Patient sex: M
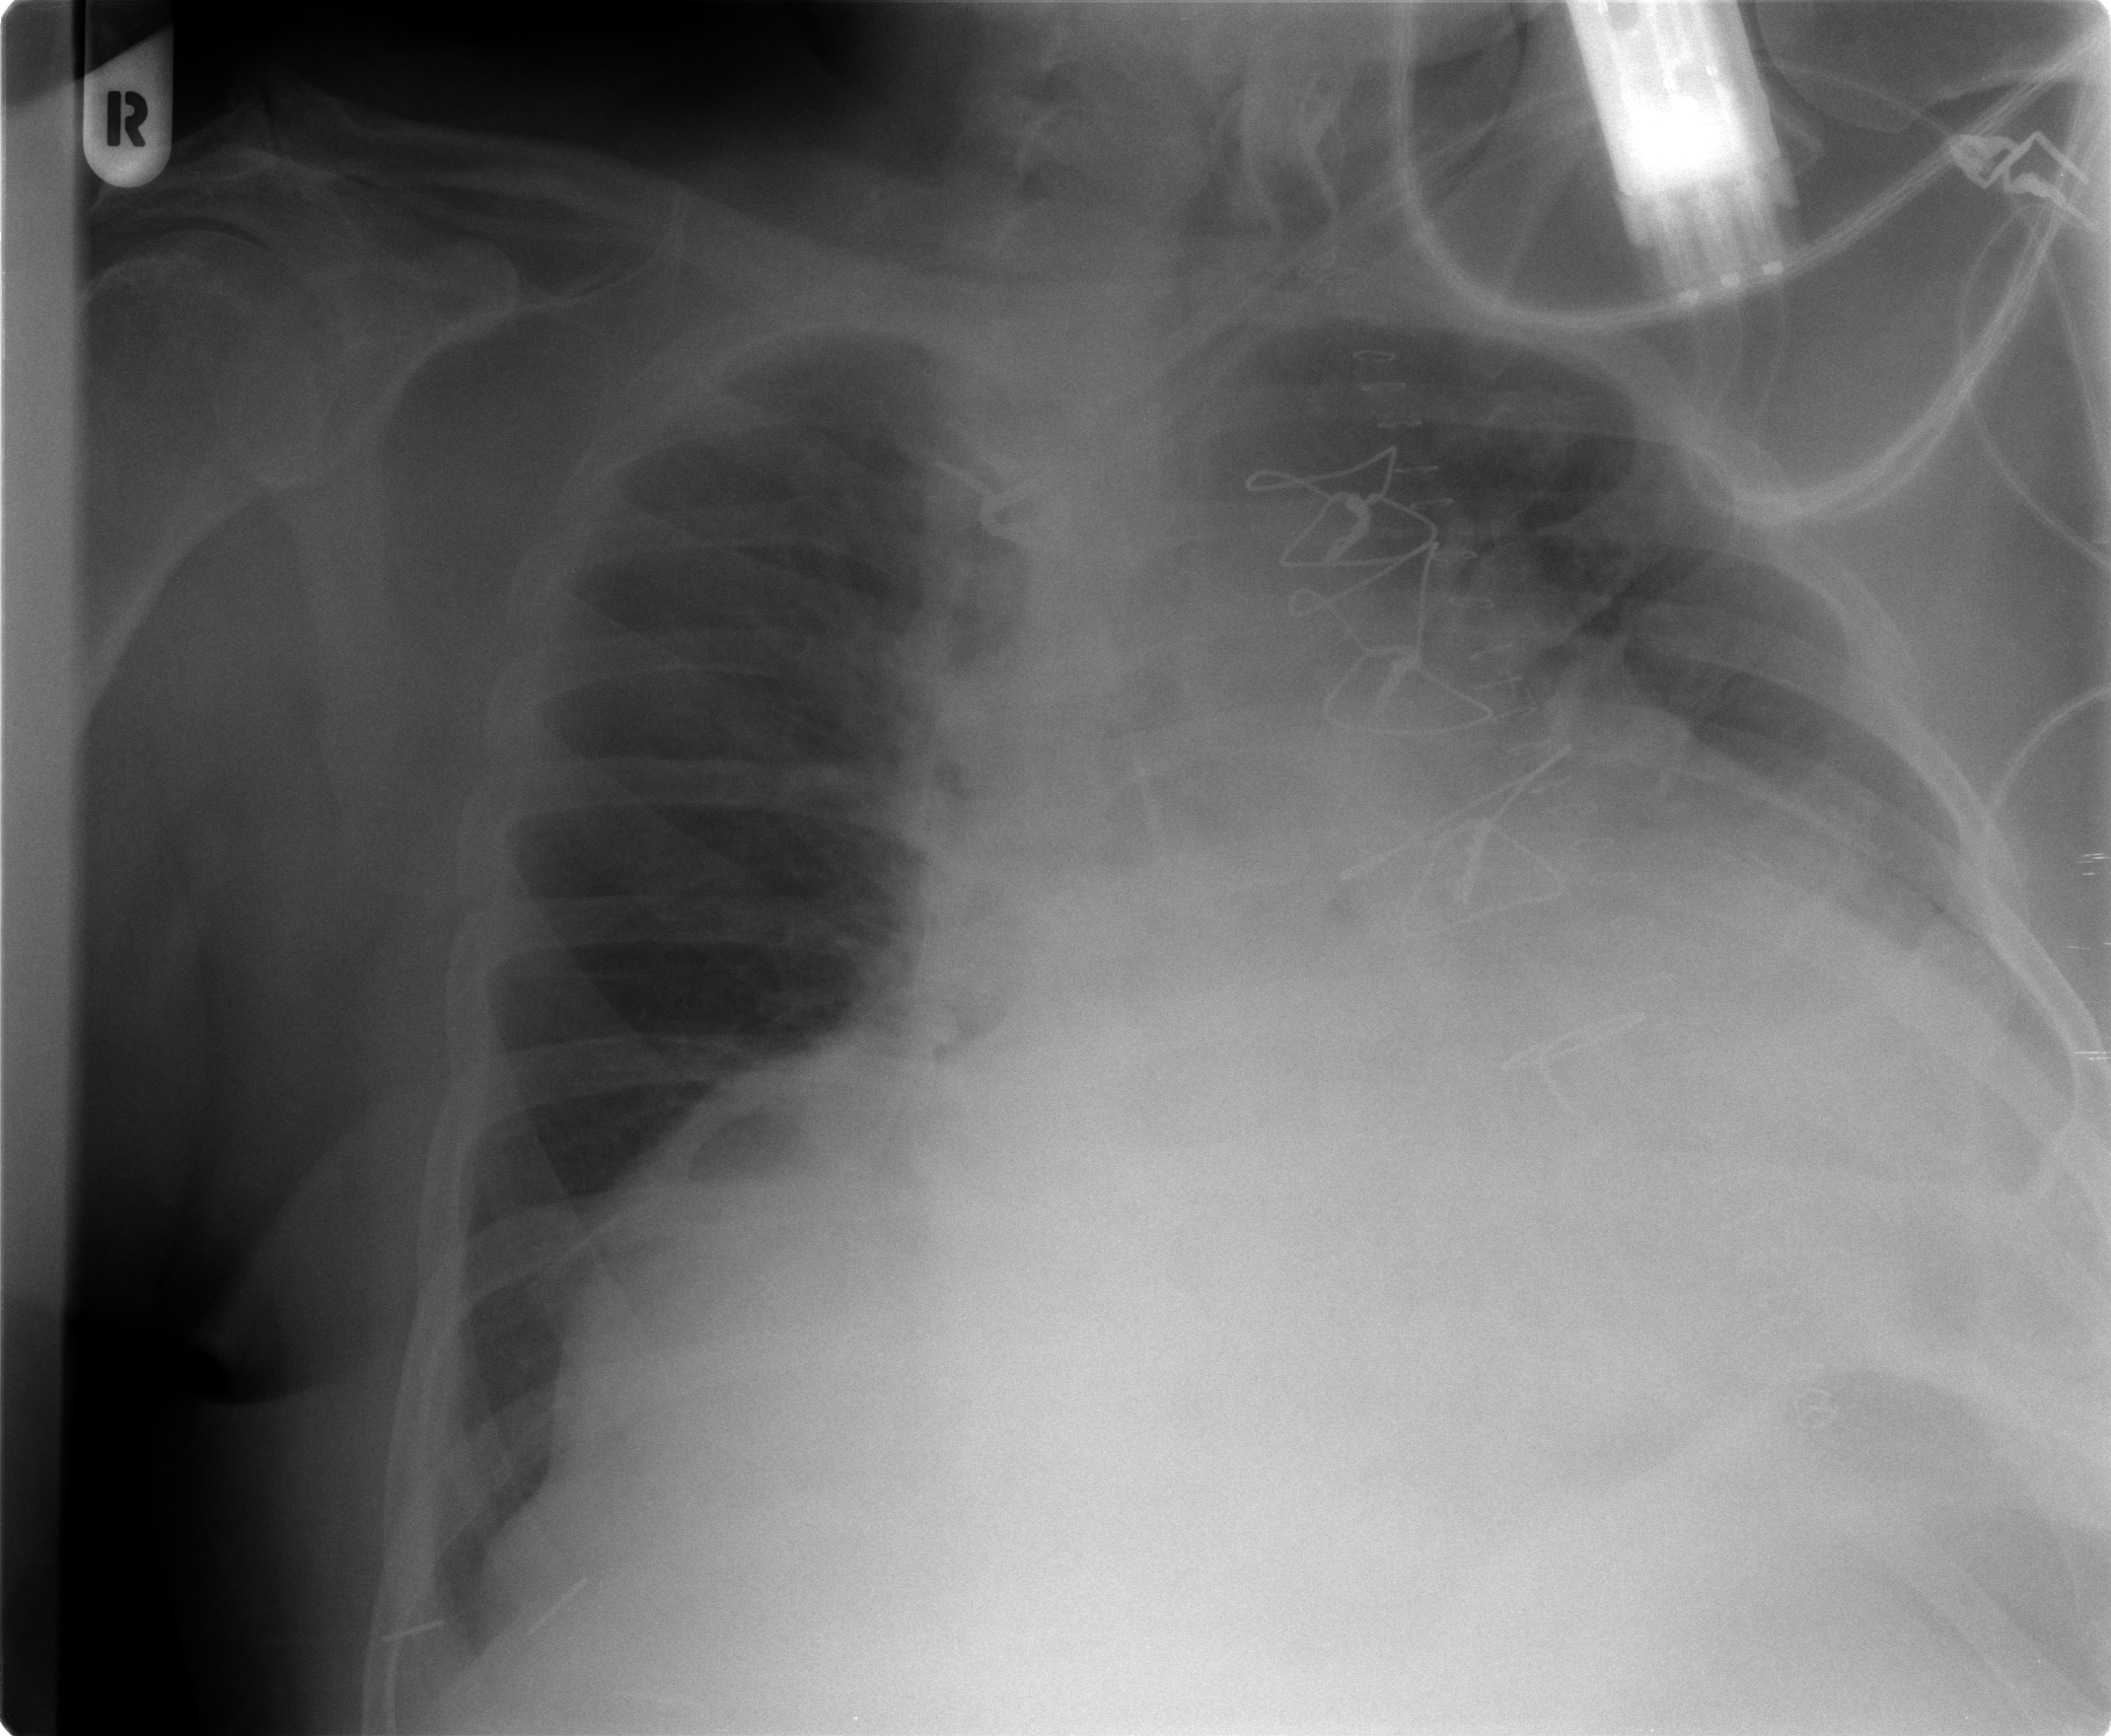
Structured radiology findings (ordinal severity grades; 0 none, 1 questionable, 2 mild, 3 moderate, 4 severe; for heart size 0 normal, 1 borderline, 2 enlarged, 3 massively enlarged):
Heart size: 2
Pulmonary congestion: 2
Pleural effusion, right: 0
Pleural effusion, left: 2
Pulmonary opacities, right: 0
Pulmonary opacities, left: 1
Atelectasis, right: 2
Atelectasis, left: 2